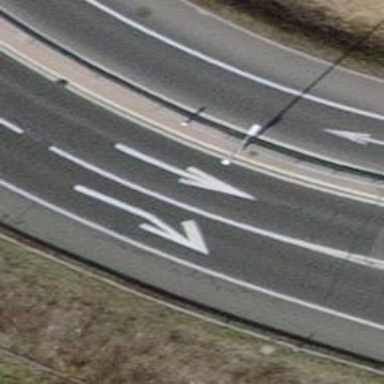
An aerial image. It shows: Asphalt motorway link.